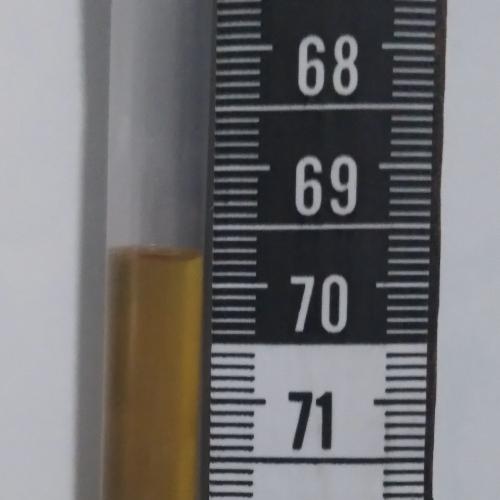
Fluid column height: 69.8 cm